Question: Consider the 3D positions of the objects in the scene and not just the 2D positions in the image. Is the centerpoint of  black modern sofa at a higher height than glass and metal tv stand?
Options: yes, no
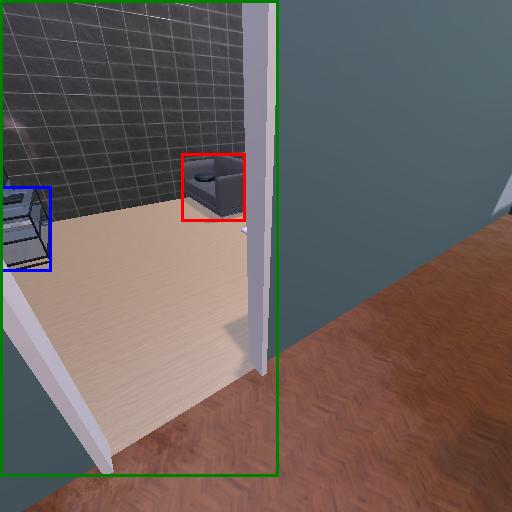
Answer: yes